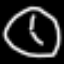
Label: clock